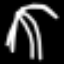
Label: palm tree